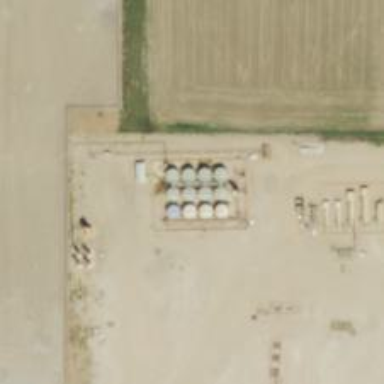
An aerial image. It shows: Storage tank with man-made structure.